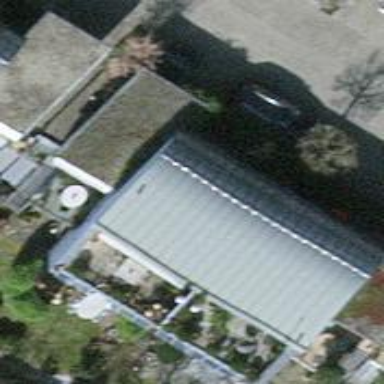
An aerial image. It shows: Terrace building.